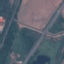
Land use / land cover class: Highway